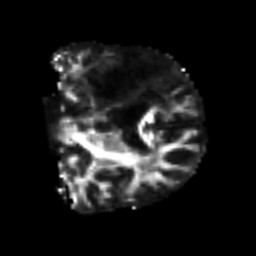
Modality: FA
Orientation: coronal
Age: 52
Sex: male
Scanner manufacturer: siemens
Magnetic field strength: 3 T
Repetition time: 4.999 s
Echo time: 0.07946 s